Question: Hey basically I am confused between the differences of a class diagram and an ERD. I have created what I thought was an ERD but my flatmate seems to think it is a class diagram. What is it?

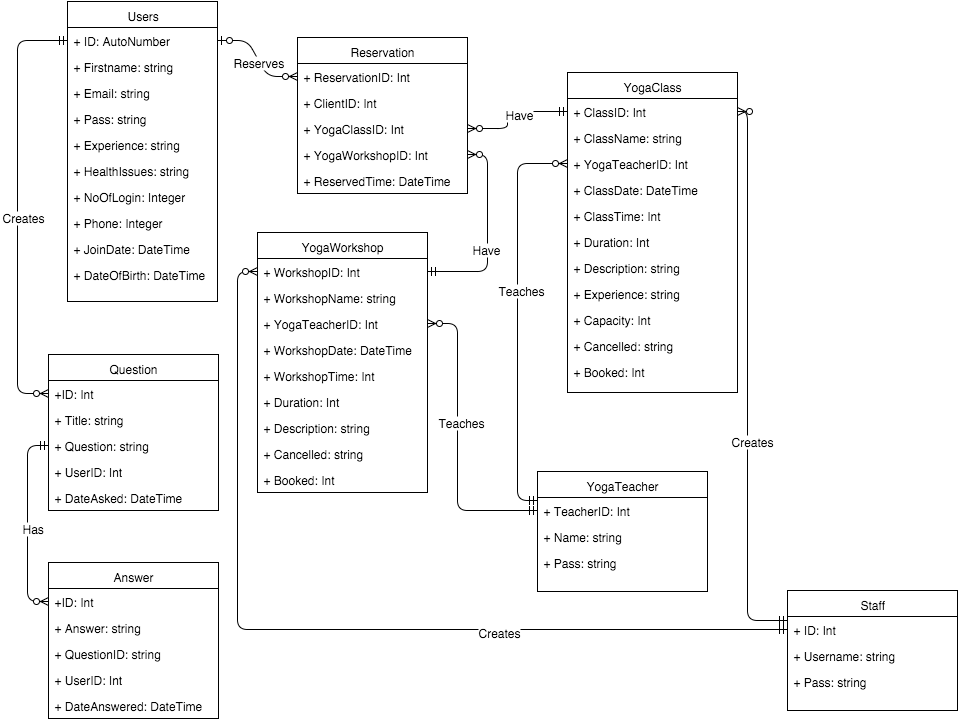
Answer: Contrary to the accepted answer, and as @xmojmr noticed as well this is a UML diagram, but an Entity Relationship Diagram (ERD).
The most obvious difference is the notation of the connector ends.